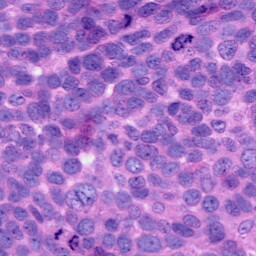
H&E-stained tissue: Ovarian